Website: crate-barrel
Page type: cross-sells
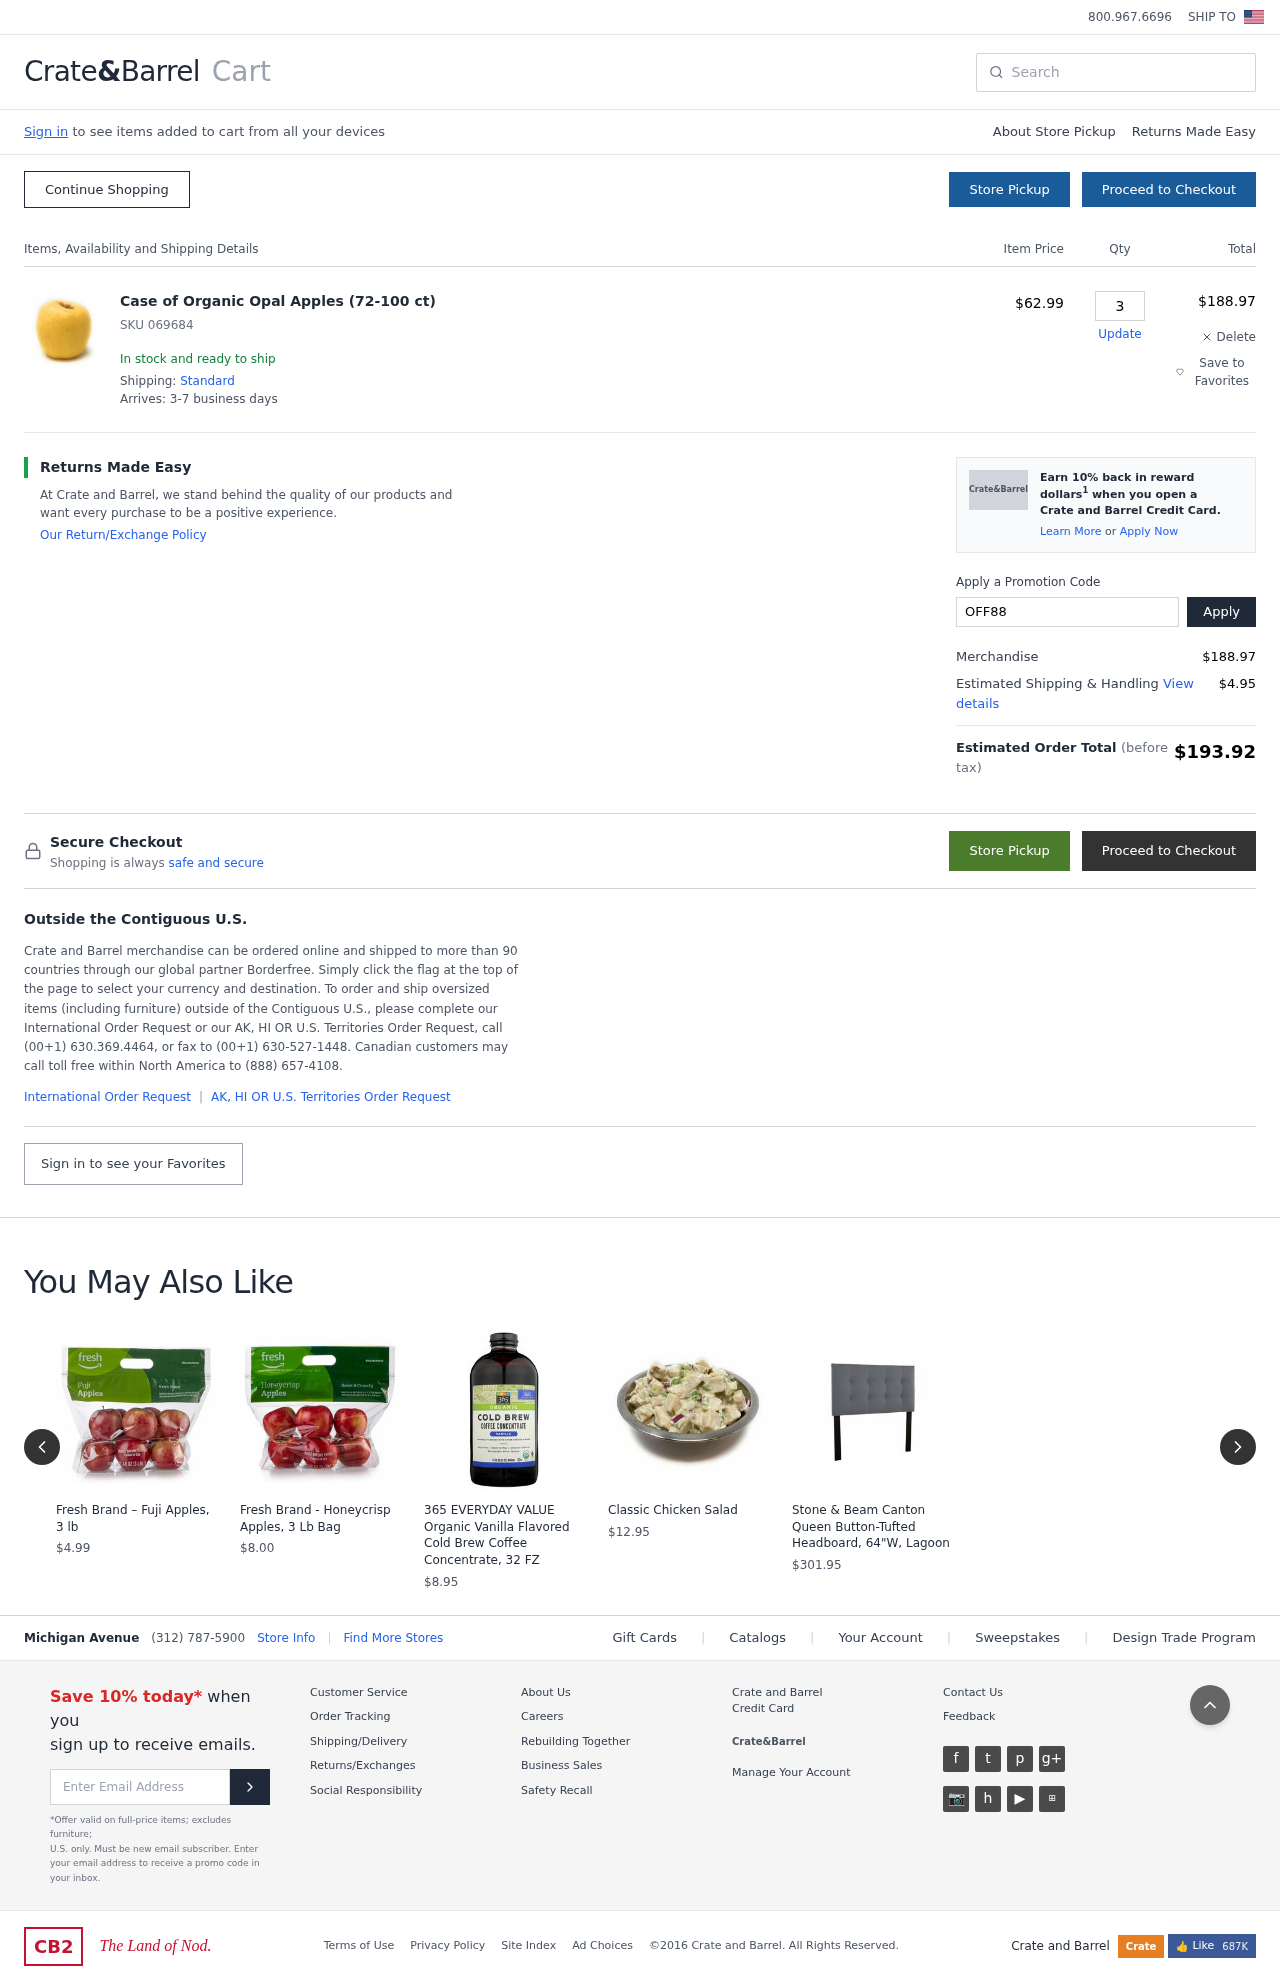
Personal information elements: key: PII_PROMO_CODE
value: OFF88
Product elements: key: PRODUCT1_NAME
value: Case of Organic Opal Apples (72-100 ct)
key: PRODUCT1_PRICE
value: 62.99
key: PRODUCT1_QUANTITY
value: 3
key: PRODUCT2_NAME
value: Fresh Brand – Fuji Apples, 3 lb
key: PRODUCT2_PRICE
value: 4.99
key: PRODUCT3_NAME
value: Fresh Brand - Honeycrisp Apples, 3 Lb Bag
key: PRODUCT3_PRICE
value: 8
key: PRODUCT4_NAME
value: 365 EVERYDAY VALUE Organic Vanilla Flavored Cold Brew Coffee Concentrate, 32 FZ
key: PRODUCT4_PRICE
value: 8.95
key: PRODUCT5_NAME
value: Classic Chicken Salad
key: PRODUCT5_PRICE
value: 12.95
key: PRODUCT6_NAME
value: Stone & Beam Canton Queen Button-Tufted Headboard, 64"W, Lagoon
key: PRODUCT6_PRICE
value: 301.95
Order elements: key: ORDER_SKU
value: SKU 069684
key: ORDER_ITEM_TOTAL
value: $188.97
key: ORDER_SUBTOTAL
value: $188.97
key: ORDER_SHIPPING_COST
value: $4.95
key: ORDER_TOTAL
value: $193.92
Search elements: key: HEADER_SEARCH
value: Search